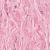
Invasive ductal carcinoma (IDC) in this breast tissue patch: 0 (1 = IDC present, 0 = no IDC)